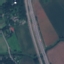
Land use / land cover: Highway